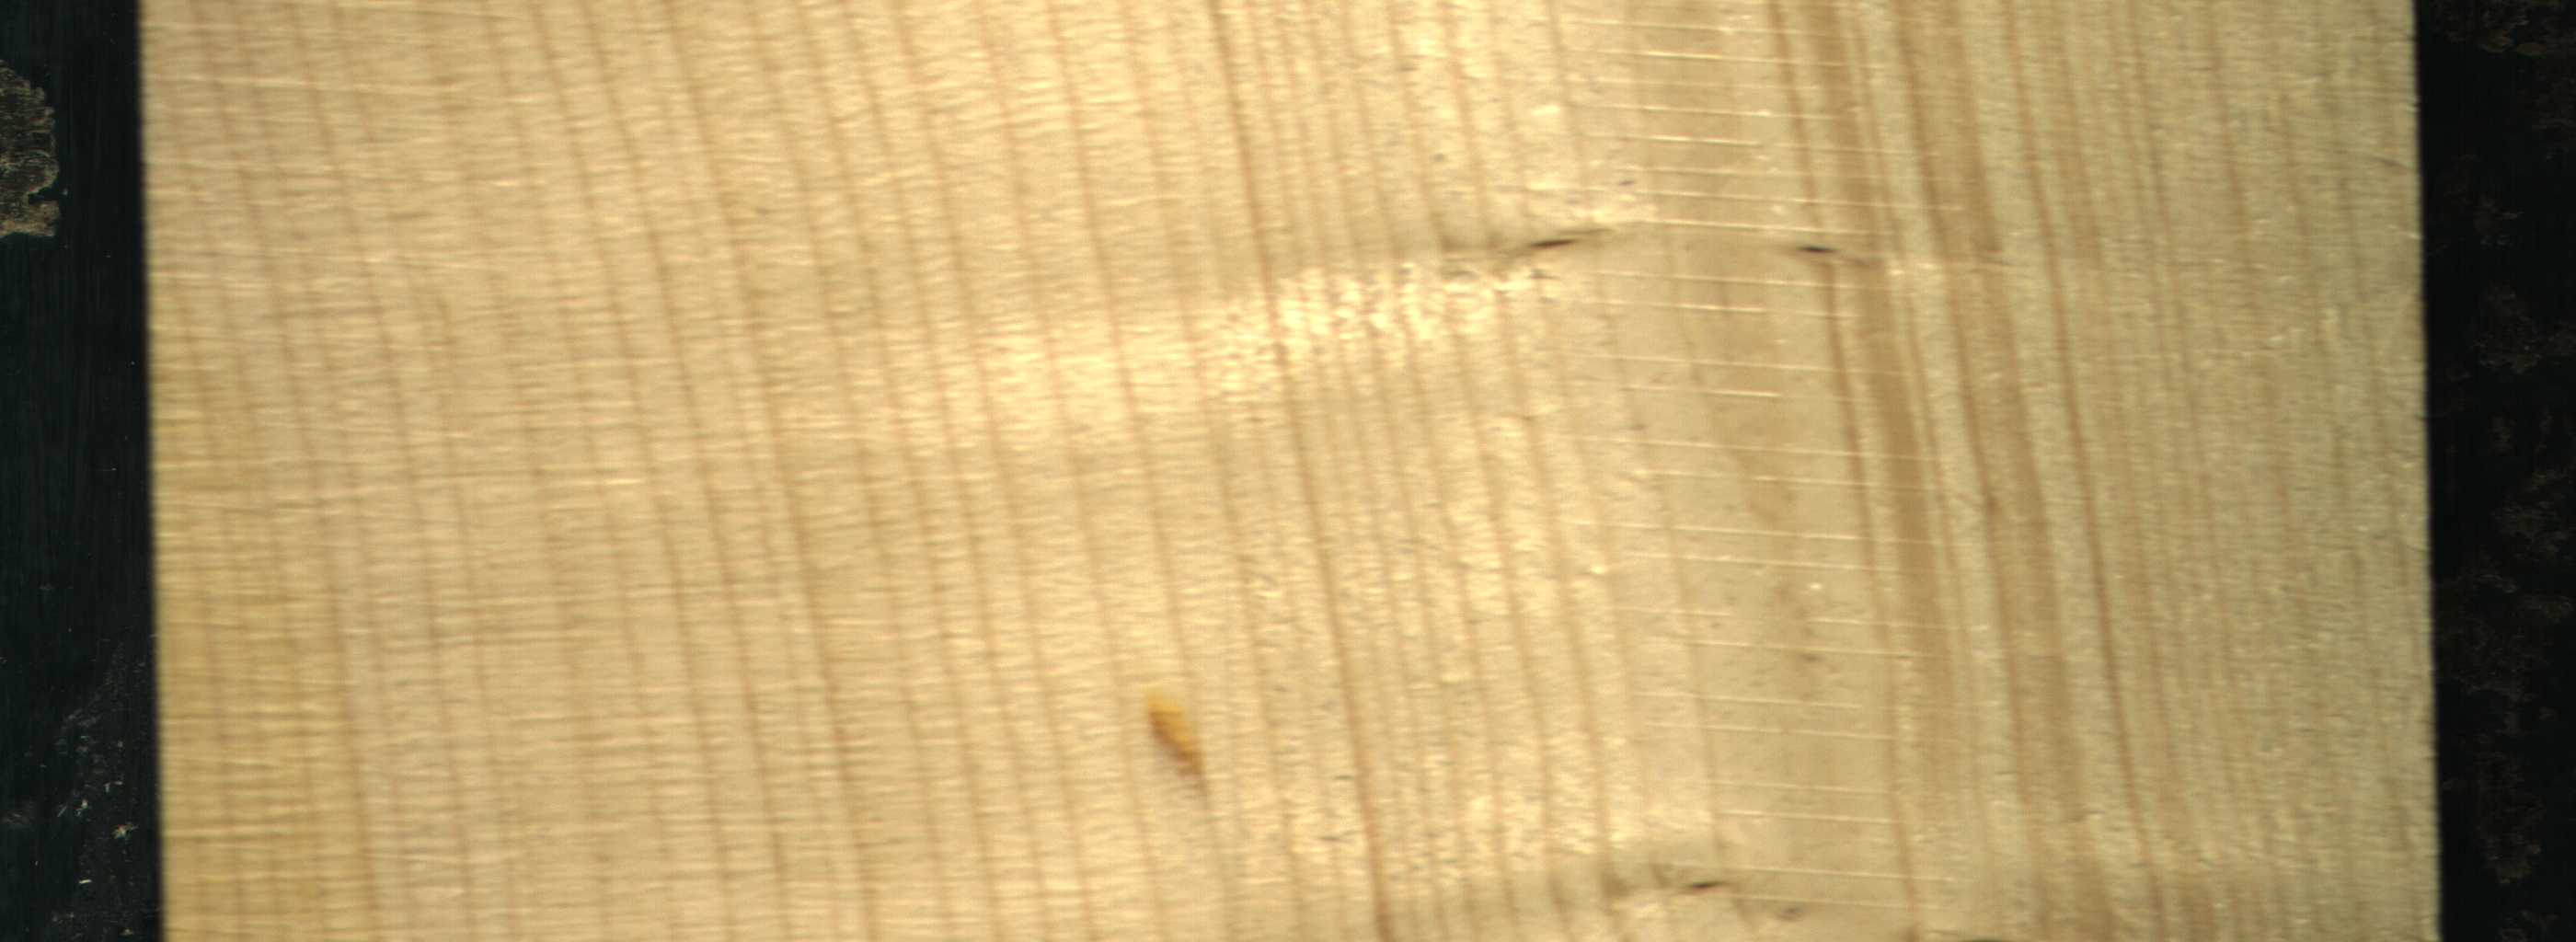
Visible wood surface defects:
resin